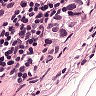
Metastatic tissue present: yes